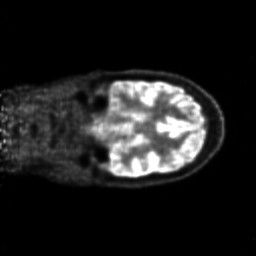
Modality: PET
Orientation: coronal
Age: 35
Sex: female
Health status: ill